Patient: sex M, age 66
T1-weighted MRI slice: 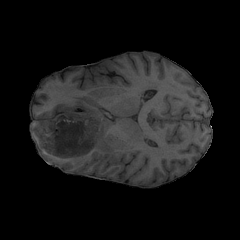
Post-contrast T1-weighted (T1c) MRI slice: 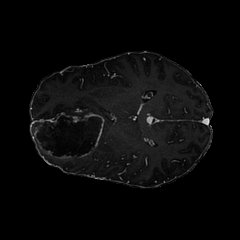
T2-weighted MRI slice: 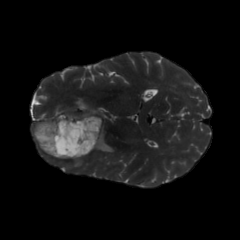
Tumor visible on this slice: yes
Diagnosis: Glioblastoma, IDH-wildtype
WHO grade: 4